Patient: sex M, age 45
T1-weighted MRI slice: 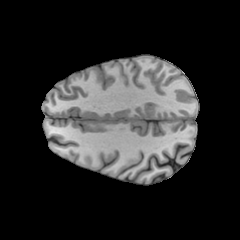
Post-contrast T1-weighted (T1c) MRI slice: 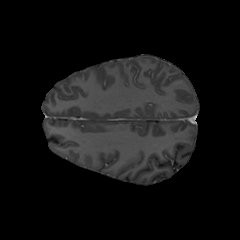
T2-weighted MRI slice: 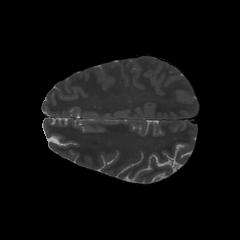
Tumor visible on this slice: no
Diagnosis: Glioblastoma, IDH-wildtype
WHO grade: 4